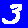
Digit: 3